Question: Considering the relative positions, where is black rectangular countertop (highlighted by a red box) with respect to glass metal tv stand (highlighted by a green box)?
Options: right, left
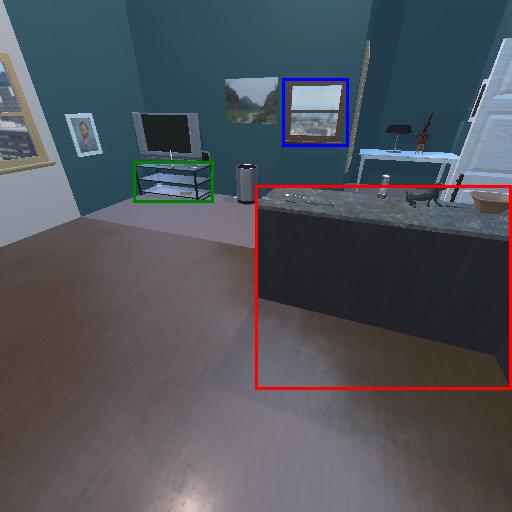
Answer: right